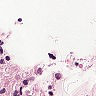
Metastatic tissue present: yes